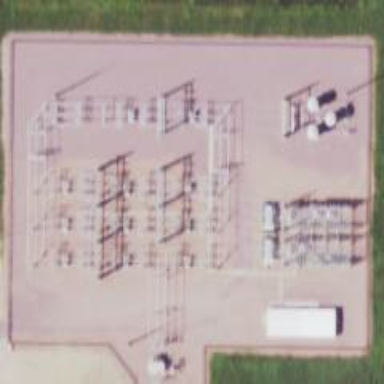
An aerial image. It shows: Switch used for power control.